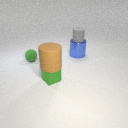
small green metal cube in front of small green rubber sphere